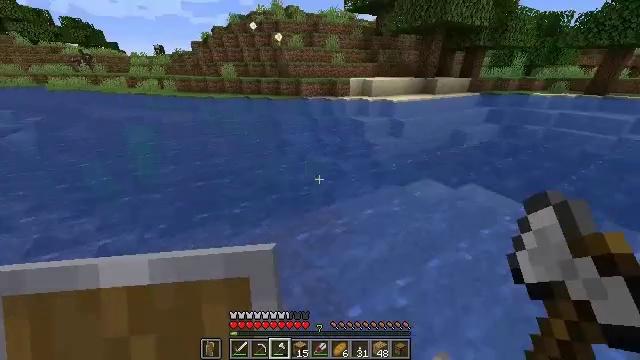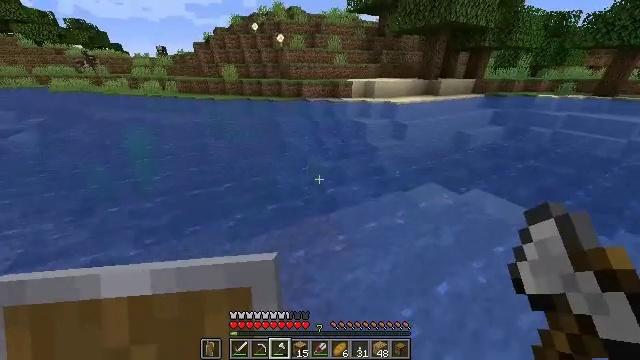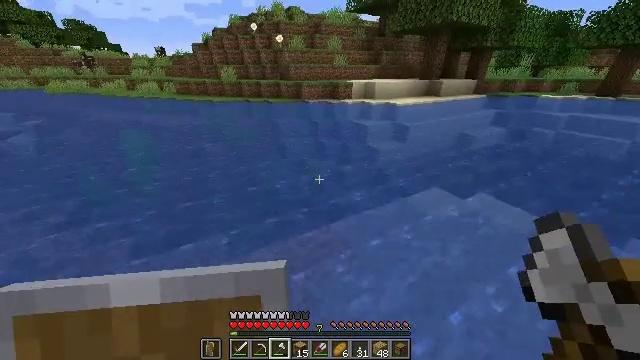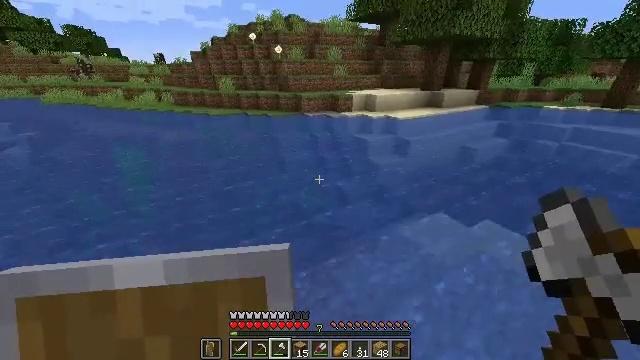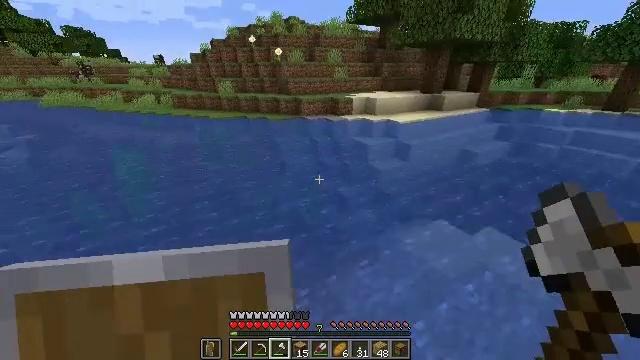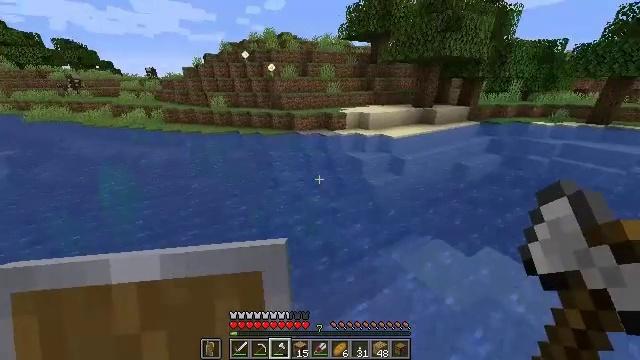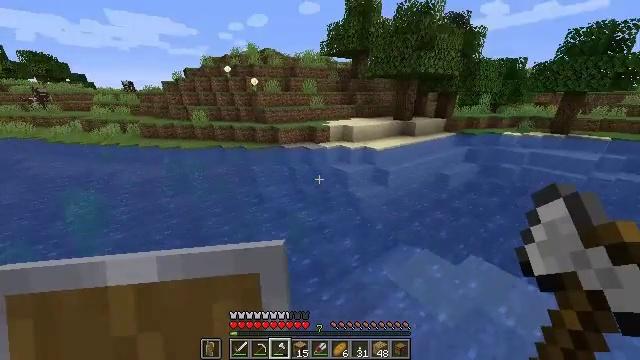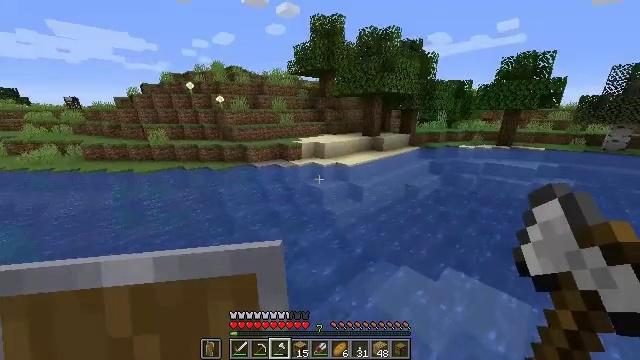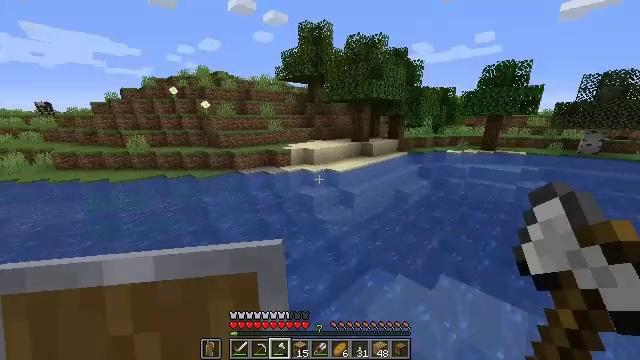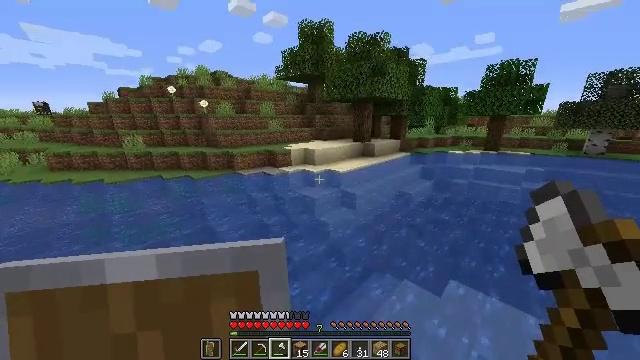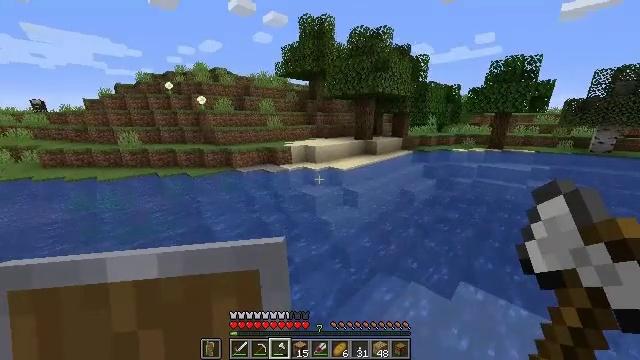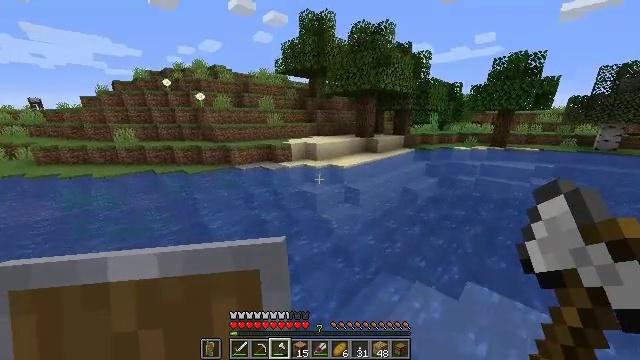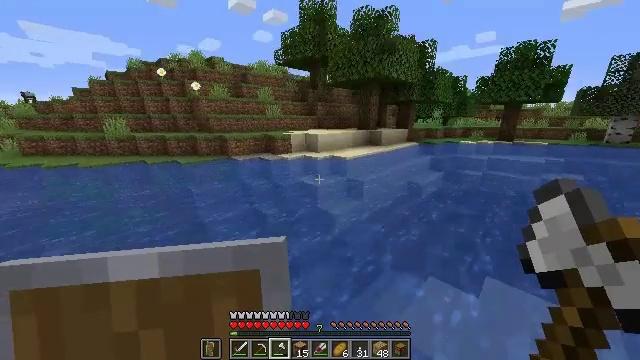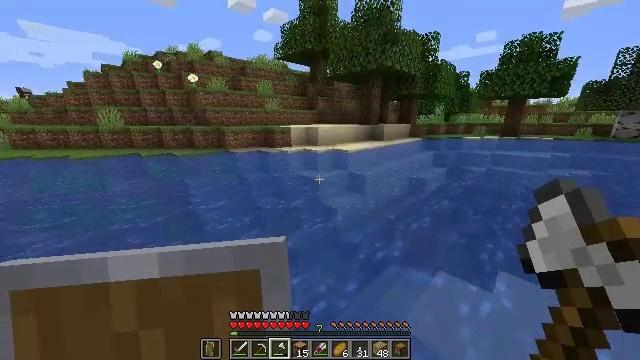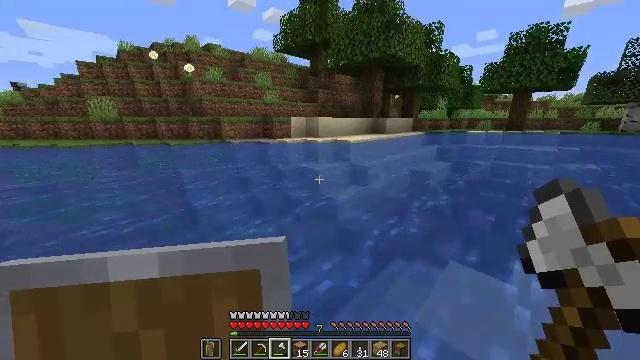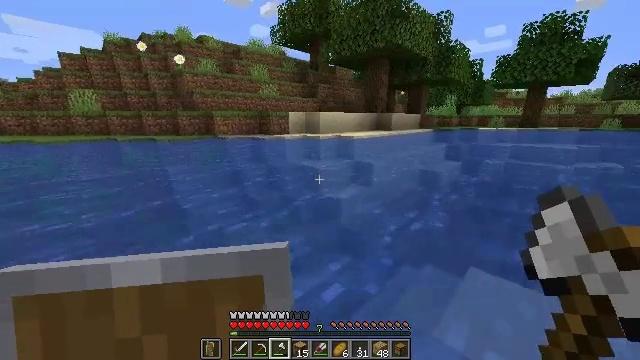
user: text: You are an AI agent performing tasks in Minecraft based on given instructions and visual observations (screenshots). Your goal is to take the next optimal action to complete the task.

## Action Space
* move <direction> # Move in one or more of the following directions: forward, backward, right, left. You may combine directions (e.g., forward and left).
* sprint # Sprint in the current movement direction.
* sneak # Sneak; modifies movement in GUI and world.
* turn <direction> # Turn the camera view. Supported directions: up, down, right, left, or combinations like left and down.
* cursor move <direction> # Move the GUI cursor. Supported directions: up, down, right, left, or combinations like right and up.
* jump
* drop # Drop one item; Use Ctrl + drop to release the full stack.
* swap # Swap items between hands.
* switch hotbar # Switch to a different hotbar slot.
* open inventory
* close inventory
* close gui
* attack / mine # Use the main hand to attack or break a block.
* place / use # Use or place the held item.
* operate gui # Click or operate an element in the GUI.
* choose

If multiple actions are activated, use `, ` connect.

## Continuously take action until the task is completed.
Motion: motion action
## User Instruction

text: Dig up some sand.
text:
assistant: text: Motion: move forward
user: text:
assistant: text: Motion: move forward, jump
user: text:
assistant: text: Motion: move forward, jump
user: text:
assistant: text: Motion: move forward, jump
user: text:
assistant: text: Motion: move forward, turn right and up, jump
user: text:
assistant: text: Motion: move forward, turn right and up, jump
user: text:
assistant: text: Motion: move forward, turn right and up, jump
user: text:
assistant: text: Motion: move forward, turn right and up, jump
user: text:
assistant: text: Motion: move forward, jump
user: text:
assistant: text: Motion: move forward, jump
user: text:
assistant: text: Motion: move forward, jump
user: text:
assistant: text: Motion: move forward, jump
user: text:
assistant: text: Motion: move forward, jump
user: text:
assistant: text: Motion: move forward, jump
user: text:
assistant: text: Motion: move forward, jump
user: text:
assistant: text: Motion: move forward, turn up, jump
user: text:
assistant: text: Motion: move forward, turn right and up, jump
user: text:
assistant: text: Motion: move forward, turn right and up, jump
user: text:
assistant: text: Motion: move forward, turn up, jump
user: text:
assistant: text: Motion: move forward, jump
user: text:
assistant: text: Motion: move forward, jump
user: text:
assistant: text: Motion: move forward, jump
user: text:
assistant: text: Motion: move forward, jump
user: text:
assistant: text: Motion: move forward, jump
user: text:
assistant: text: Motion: move forward, jump
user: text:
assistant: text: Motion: move forward, jump
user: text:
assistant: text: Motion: move forward, jump
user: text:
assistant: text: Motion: move forward, jump
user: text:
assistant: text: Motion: move forward, jump
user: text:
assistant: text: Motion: move forward, jump